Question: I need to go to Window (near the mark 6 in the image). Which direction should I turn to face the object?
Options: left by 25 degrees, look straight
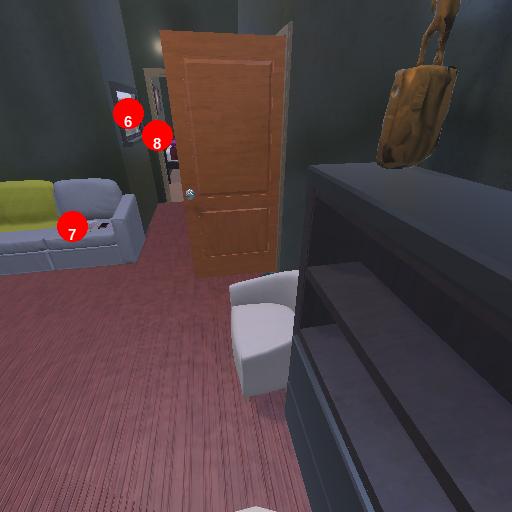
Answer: left by 25 degrees